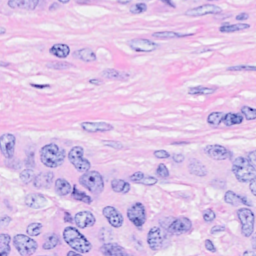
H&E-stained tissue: Breast